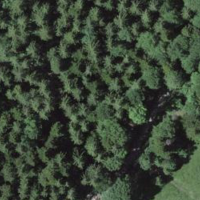
EUNIS habitat code: 41
Species observed at this site:
Lathyrus vernus